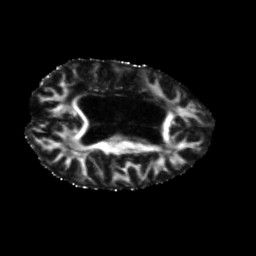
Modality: FA
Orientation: axial
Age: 31
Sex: female
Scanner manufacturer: siemens
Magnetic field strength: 3 T
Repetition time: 5.25 s
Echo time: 0.08 s